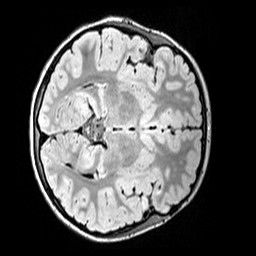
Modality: FLAIR
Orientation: axial
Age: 9
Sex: female
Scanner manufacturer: siemens
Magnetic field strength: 3 T
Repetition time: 5 s
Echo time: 0.388 s